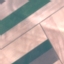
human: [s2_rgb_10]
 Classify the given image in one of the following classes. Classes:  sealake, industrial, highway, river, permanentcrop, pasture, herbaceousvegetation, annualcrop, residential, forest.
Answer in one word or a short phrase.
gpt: AnnualCrop